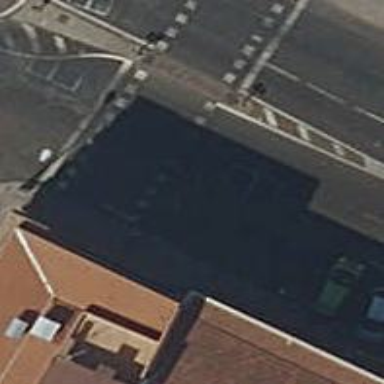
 there are traffic signals and zebra crossing."